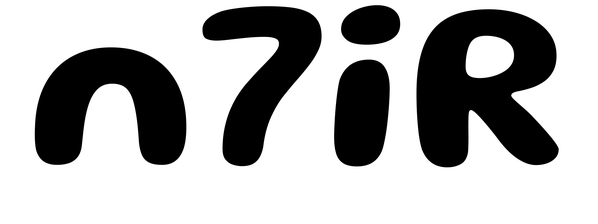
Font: Gluten_SemiBold